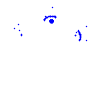
Particle: pion